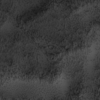
Label: not_dusty